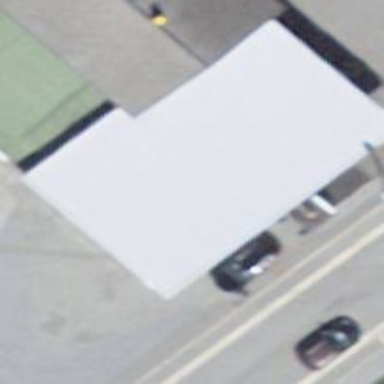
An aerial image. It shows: Fuel station.